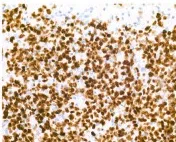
Histopathological examination of the tumor lesion on the left elbow. TCRalphabeta (-),. 63x.
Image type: pathology (immunostaining)